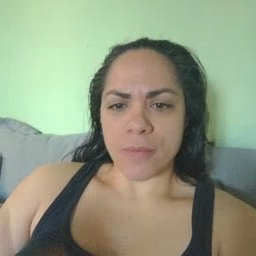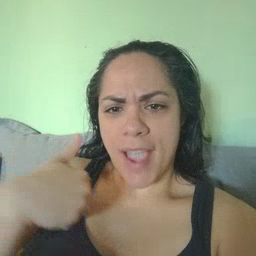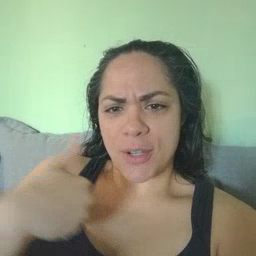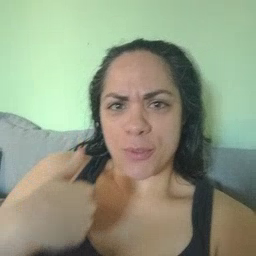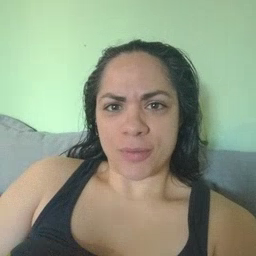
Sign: animal